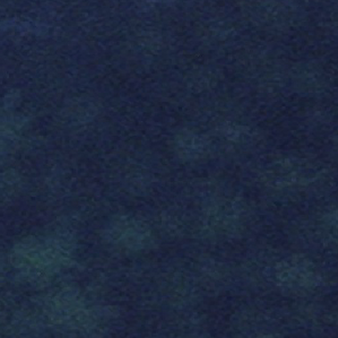
Label: other